Question: I am working on the following <URL>, it has problems : it recreates the fragments after each screen rotation.
I fixed it concerning the class by adding in :
'''
mFragmentManager = getFragmentManager();
//ADDED THIS CONDITION
if(savedInstanceState == null){
FragmentTransaction fragmentTransaction = mFragmentManager
.beginTransaction();
fragmentTransaction.add(R.id.title_fragment_container, mTitlesFragment);
fragmentTransaction.commit();
}
'''
it fixed it for Fragment however for Fragment it is still recreating it on each screen orientation change because in this tutorial that fragment is created in an onclick event:
'''
@Override
public void onListSelection(int index) {
if (!mDetailsFragment.isAdded()) {
FragmentTransaction fragmentTransaction = mFragmentManager
.beginTransaction();
fragmentTransaction.add(R.id.quote_fragment_container, mDetailsFragment);
fragmentTransaction.addToBackStack(null);
fragmentTransaction.commit();
mFragmentManager.executePendingTransactions();
}
if (mDetailsFragment.getShownIndex() != index) {
mDetailsFragment.showIndex(index);
}
}
'''
.
I tried to add this checking but it didn't fix it:
'''
@Override
public void onListSelection(int index) {
//ADDED THE FOLLOWING TWO LINES
Fragment f = mFragmentManager.findFragmentById(R.id.quote_fragment_container);
if(f == null)
//===============================
if (!mDetailsFragment.isAdded()) {
FragmentTransaction fragmentTransaction = mFragmentManager
.beginTransaction();
fragmentTransaction.add(R.id.quote_fragment_container, mDetailsFragment);
fragmentTransaction.addToBackStack(null);
fragmentTransaction.commit();
mFragmentManager.executePendingTransactions();
}
if (mDetailsFragment.getShownIndex() != index) {
mDetailsFragment.showIndex(index);
}
}
'''

## What am I doing wrong and what is the best practice to fix this? thanks!
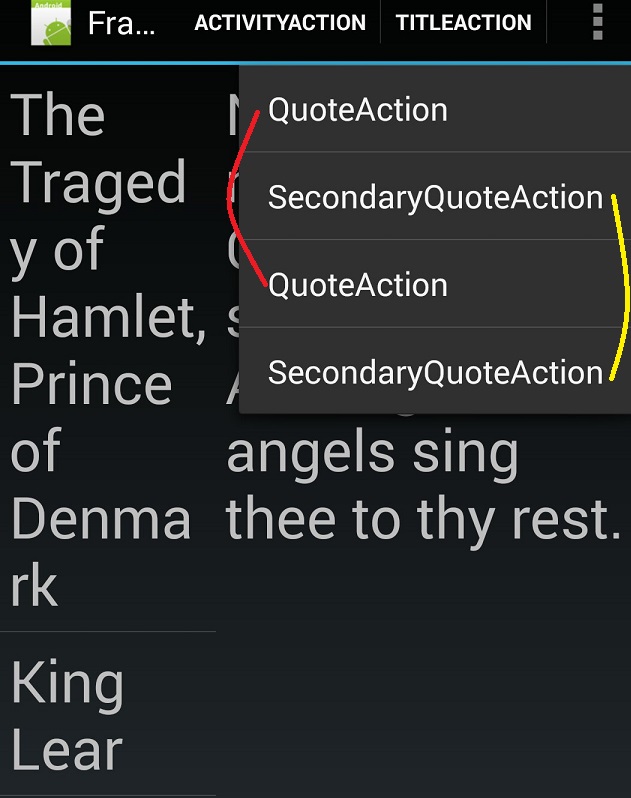
Answer: # Solution:
In specific tutorial the solution for this problem was solved by:
- -
Here is what I added/changed in the code:
'''
.....
private QuoteFragment mDetailsFragment = new QuoteFragment();//REMOVED final attribute
......
//ADDED
@Override
protected void onSaveInstanceState(Bundle outState) {
super.onSaveInstanceState(outState);
if(mFragmentManager.findFragmentByTag(quote_fragment_tag)!=null)
getFragmentManager().putFragment(outState, QuoteFragment.class.getName(), mDetailsFragment);
}
@Override
protected void onCreate(Bundle savedInstanceState) {
super.onCreate(savedInstanceState);
TitleArray = getResources().getStringArray(R.array.Titles);
QuoteArray = getResources().getStringArray(R.array.Quotes);
setContentView(R.layout.main);
mFragmentManager = getFragmentManager();
// ADDED
if(savedInstanceState == null){
FragmentTransaction fragmentTransaction = mFragmentManager
.beginTransaction();
fragmentTransaction.add(R.id.title_fragment_container, mTitlesFragment);
fragmentTransaction.commit();
}
else{//ADDED
mDetailsFragment = (QuoteFragment) getFragmentManager()
.getFragment(savedInstanceState, QuoteFragment.class.getName());
if(mDetailsFragment == null){
mDetailsFragment = new QuoteFragment();
mFragmentManager.beginTransaction()
.add(R.id.quote_fragment_container, mDetailsFragment,quote_fragment_tag)
.addToBackStack(null)
.commit();
mFragmentManager.executePendingTransactions();
}
}
}
'''
# Note:
for best practices concerning fragments and config changes on runtime check <URL>